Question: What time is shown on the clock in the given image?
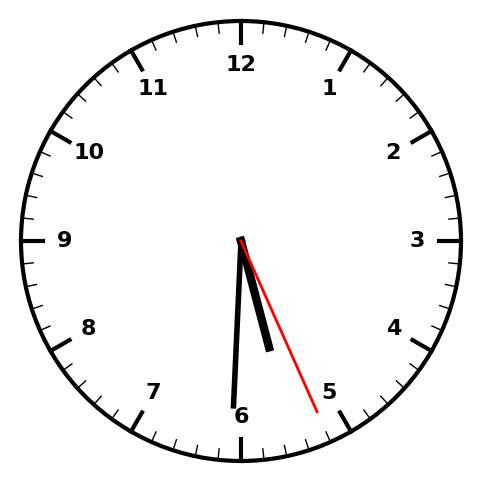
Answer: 05:30:26